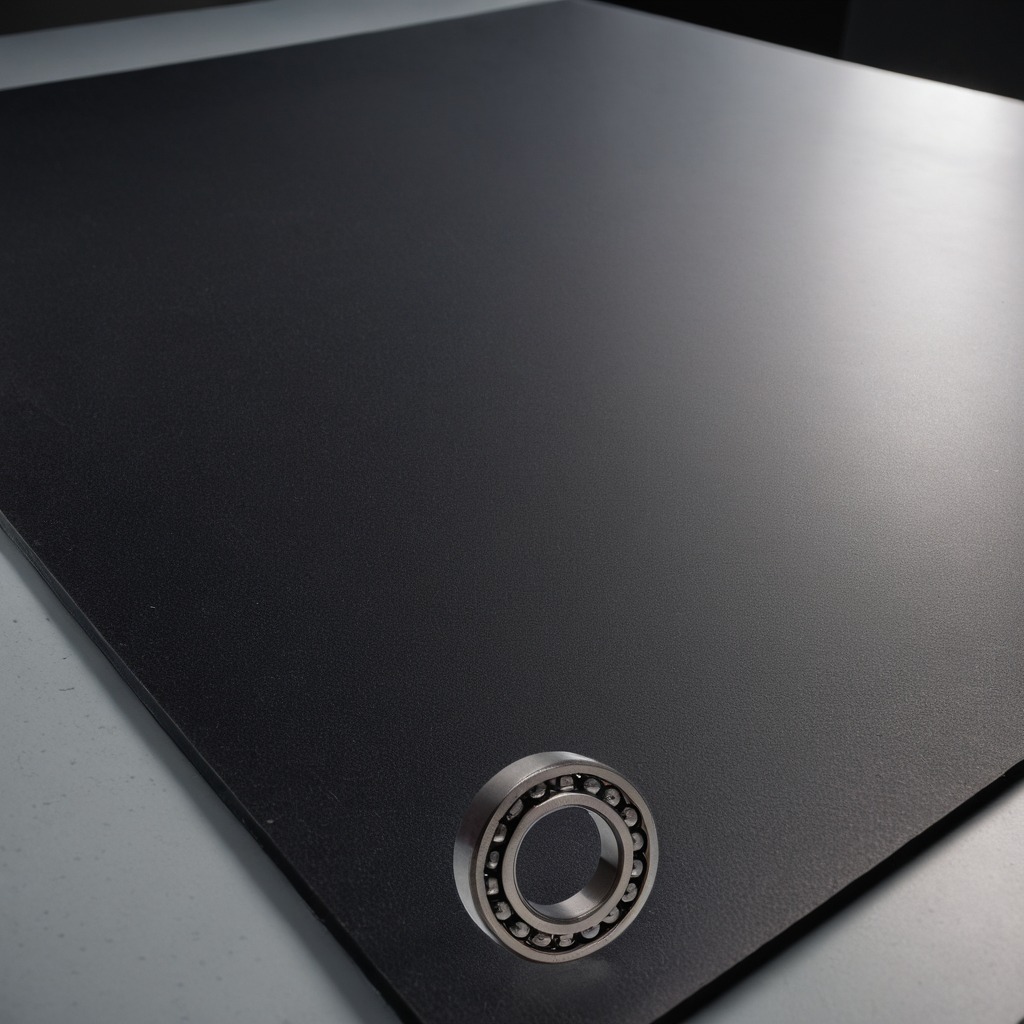
A metal ball bearing is lying on a clean granite tabletop covered with a black rubber mat inside a workshop under bright overhead lighting crisp shadows high clarity worn but beneath the mat